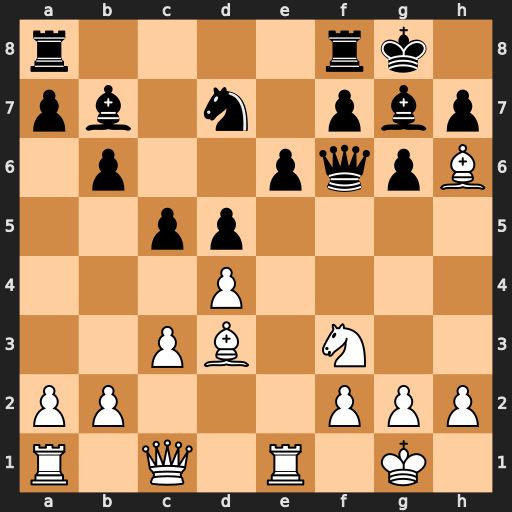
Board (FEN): r4rk1/pb1n1pbp/1p2pqpB/2pp4/3P4/2PB1N2/PP3PPP/R1Q1R1K1
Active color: w
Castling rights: -
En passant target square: -
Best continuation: Bg5 Bh6 Bxh6